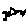
Label: bird